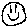
Label: smiley face